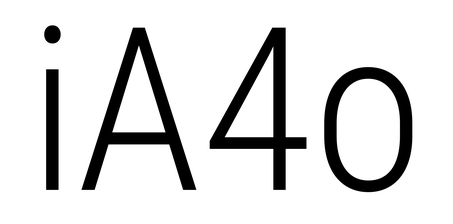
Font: Roboto_Condensed_Light